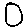
Label: circle